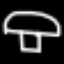
Label: mushroom